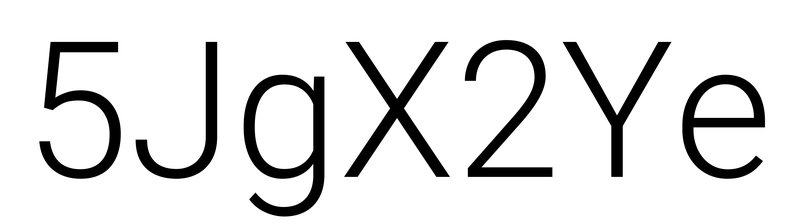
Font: Roboto_Light